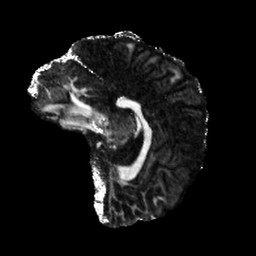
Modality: FA
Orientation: sagittal
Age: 24
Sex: female
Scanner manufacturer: siemens
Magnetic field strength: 6.98 T
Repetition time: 7.776 s
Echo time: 0.076 s